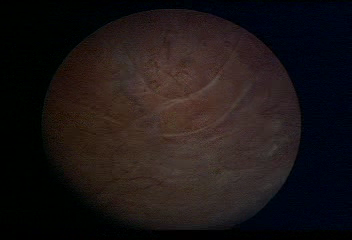
Modality: WLC
Class: Normal mucosa
Bladder cancer association: No